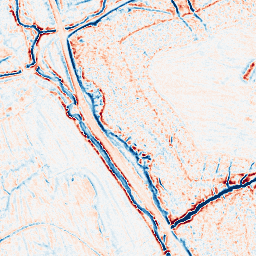
Category: edge_preserving
Decomposition family: bilateral
Decomposition parameters: d: 9
sigma_color: 75
sigma_space: 150
Upsampling method: bicubic_3x
Upsampling parameters: scale: 3
Upsampling scale: 3